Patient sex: F
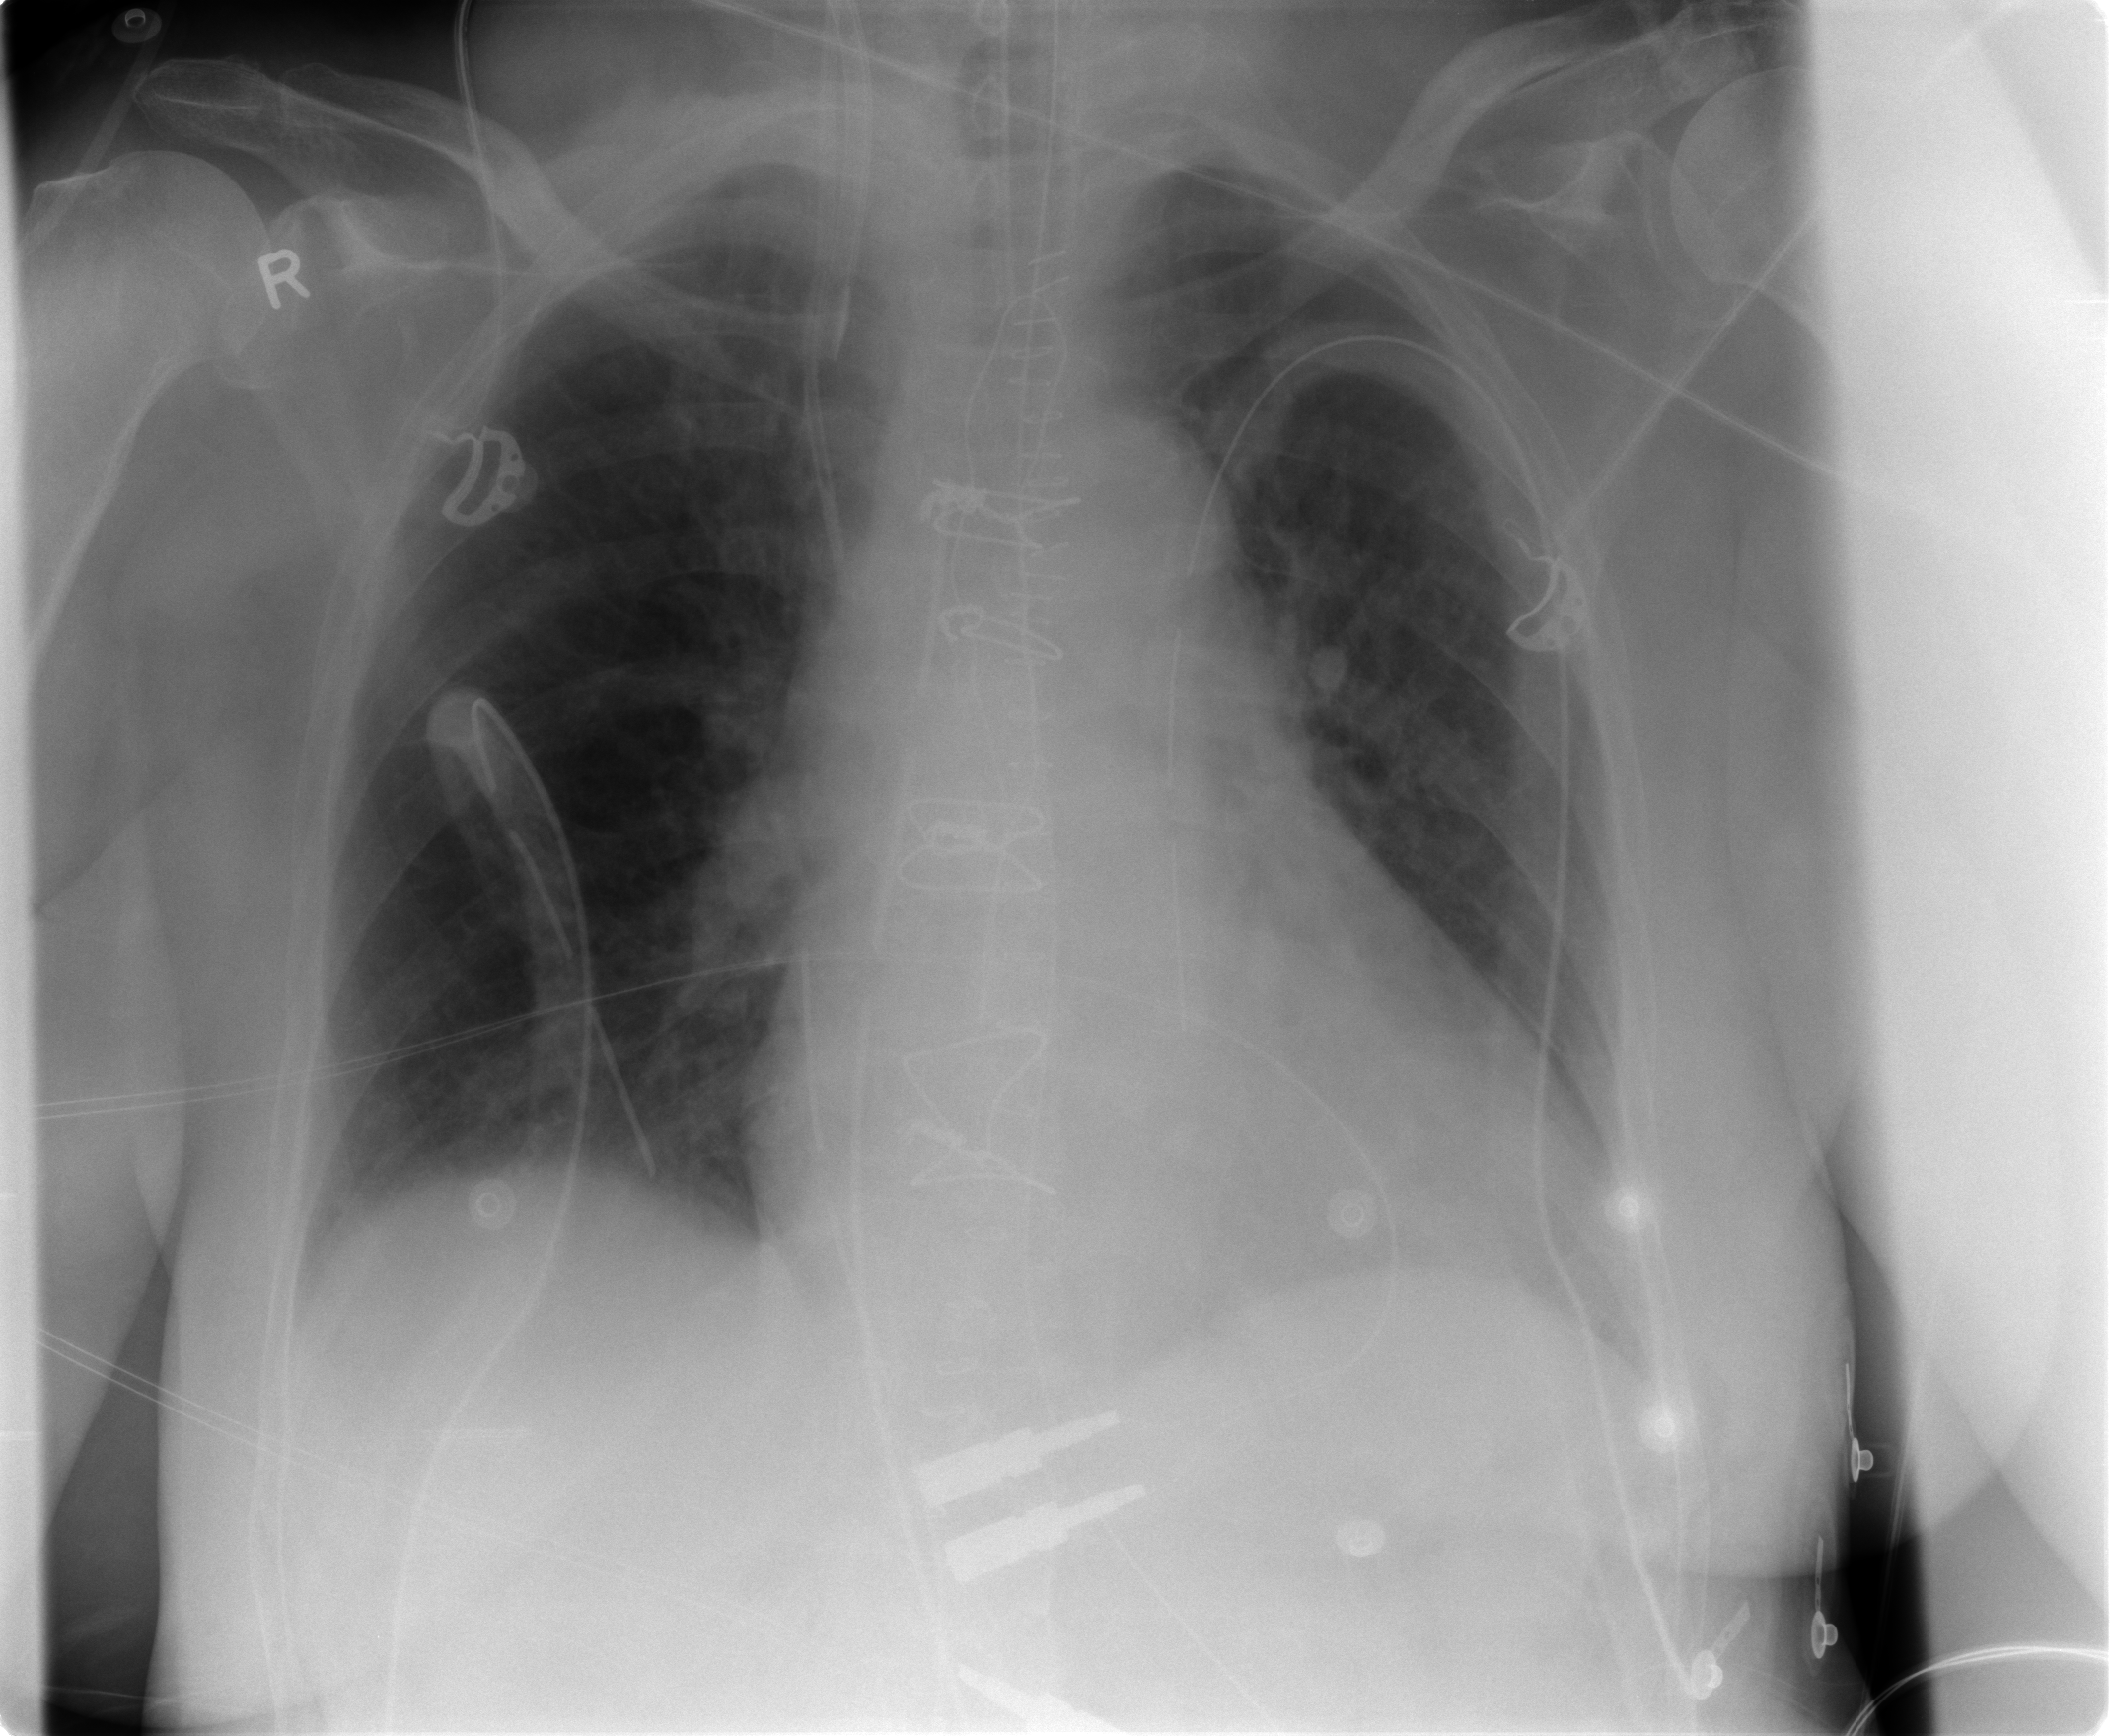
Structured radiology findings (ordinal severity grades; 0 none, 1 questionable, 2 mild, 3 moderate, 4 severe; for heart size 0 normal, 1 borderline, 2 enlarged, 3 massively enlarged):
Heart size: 2
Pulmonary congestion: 2
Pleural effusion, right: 0
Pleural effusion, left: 0
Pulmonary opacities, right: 0
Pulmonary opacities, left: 0
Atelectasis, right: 2
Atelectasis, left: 2